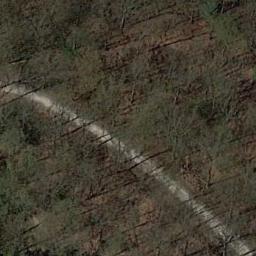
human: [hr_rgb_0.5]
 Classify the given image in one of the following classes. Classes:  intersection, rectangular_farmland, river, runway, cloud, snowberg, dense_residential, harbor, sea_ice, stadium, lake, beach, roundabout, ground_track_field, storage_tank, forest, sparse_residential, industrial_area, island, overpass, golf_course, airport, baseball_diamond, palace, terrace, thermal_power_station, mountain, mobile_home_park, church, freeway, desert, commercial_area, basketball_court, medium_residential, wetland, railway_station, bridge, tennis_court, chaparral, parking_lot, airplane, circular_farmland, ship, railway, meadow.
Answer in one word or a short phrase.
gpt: forest